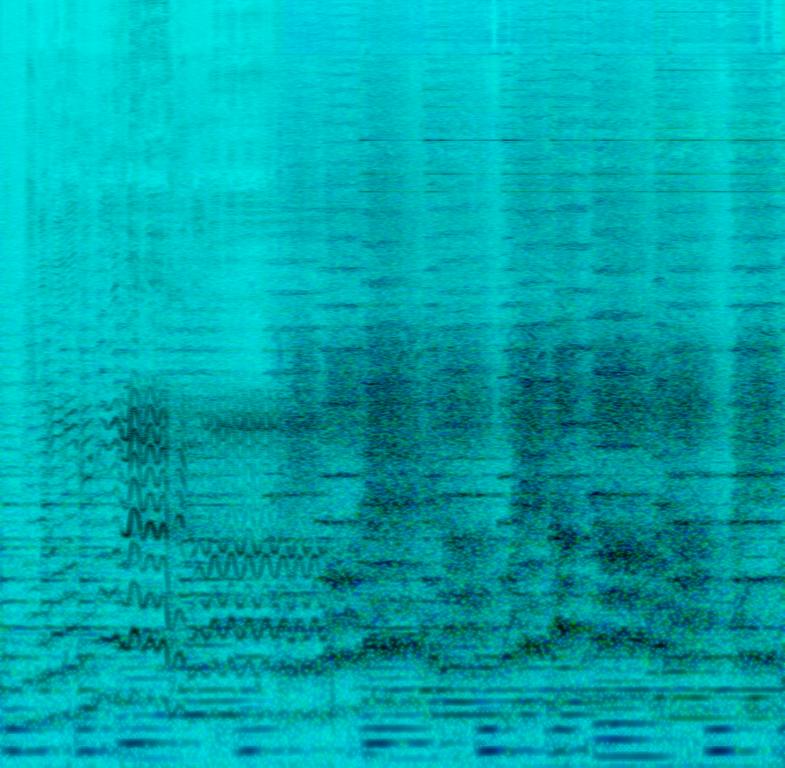
The low quality recording features a wide choir singing over widely spread strings and brass melody, followed by a sizzling triangle. It sounds epic, powerful and passionate. The recording is a bit noisy.